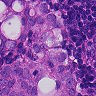
Metastatic tissue present: yes